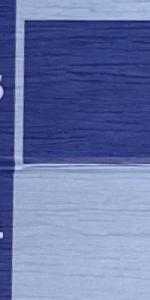
Label: Empty